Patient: sex F, age 69
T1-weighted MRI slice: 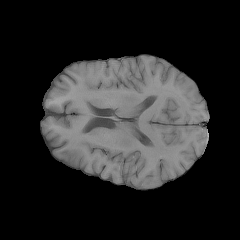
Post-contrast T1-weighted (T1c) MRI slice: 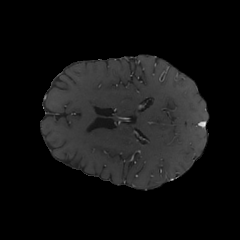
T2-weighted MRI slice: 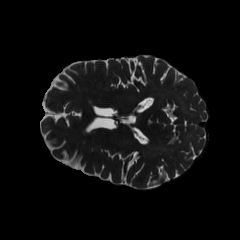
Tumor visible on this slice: no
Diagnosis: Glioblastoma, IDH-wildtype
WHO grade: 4